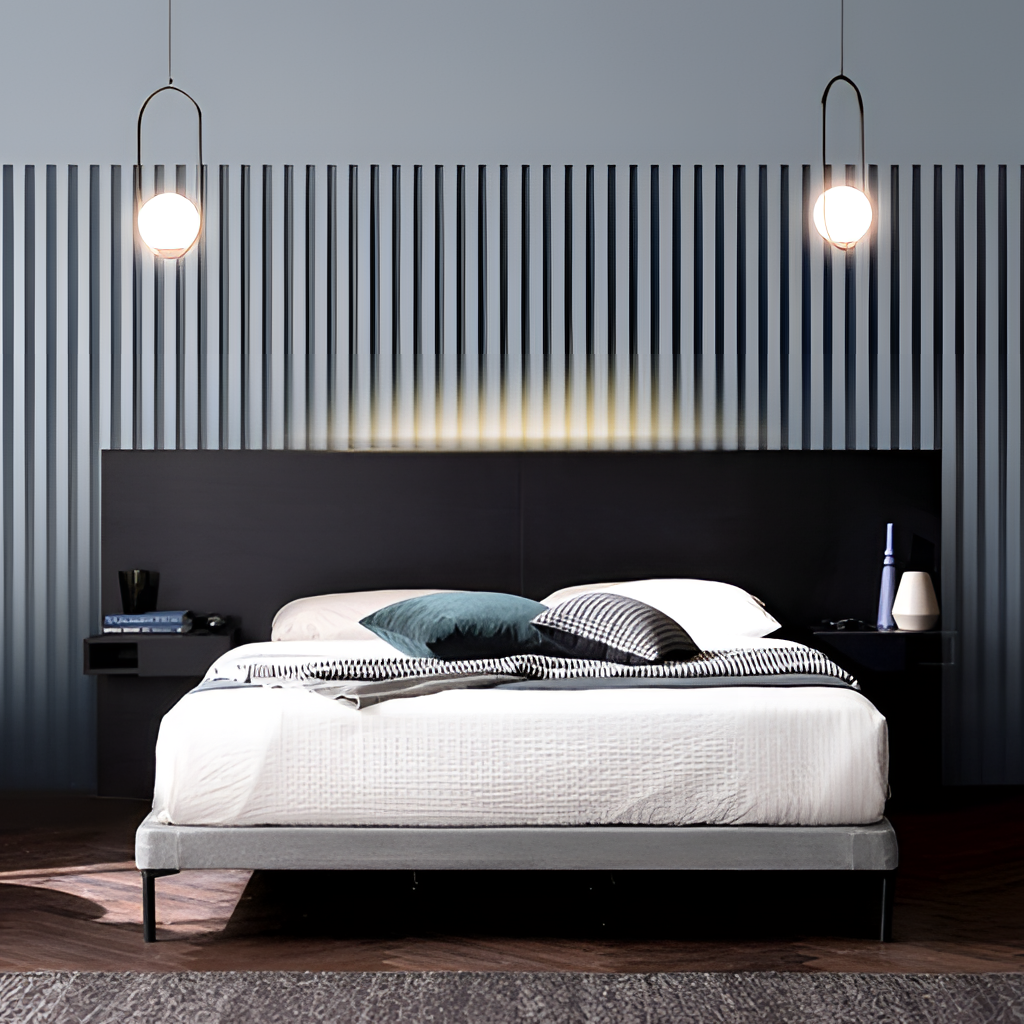
black wood backlit headboard bed, bedroom, modern, wood flooring, with herringbone pattern, paint wallpaper, with vertical striped pattern